Question: I have an 'ImageButton' in my 'Activity' as follows:
'''
<ImageButton
android:contentDescription="@string/controller"
android:id="@+id/control"
android:layout_width="match_parent"
android:layout_weight="3"
android:layout_height="0dp"
android:scaleType="fitCenter"
android:background="@android:color/transparent"
android:src="@drawable/displayed_image" />
'''
regarding to some standardization required I can't assign the image width to any thing but 'match_parent', So, the resulted image is like:
All I want to do make only the is the part of the Image and whole of the is not ,so that when assigning an 'onClickListener' for the 'ImageButton' the action executed only if the clicking was in the , is there's any static or programmatic way to afford that?

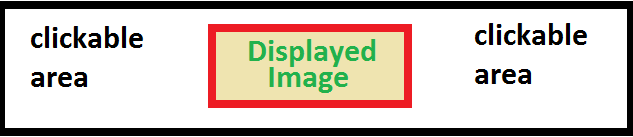
Answer: why not wrap the imageButton in a RelativeLayout, that has a match_parent width and then have the imagebutton set to wrap_content and centerInParent